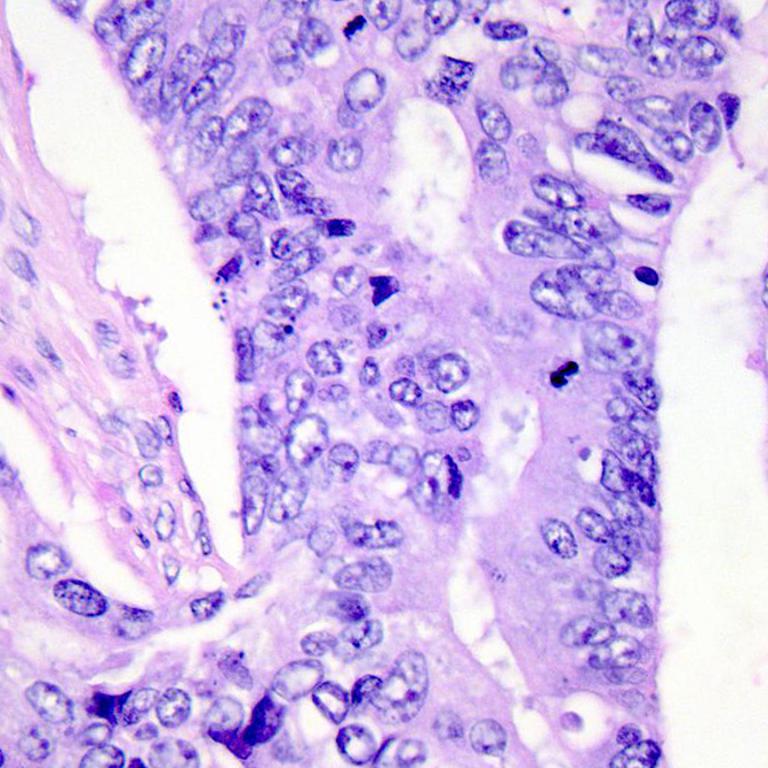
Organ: colon
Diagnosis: adenocarcinomas